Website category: university
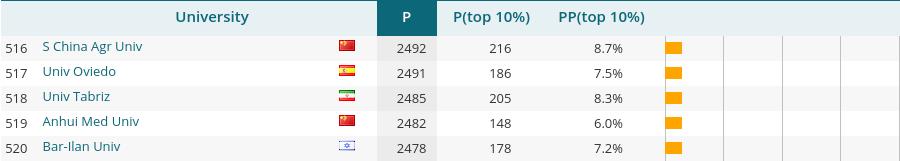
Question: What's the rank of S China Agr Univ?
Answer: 516

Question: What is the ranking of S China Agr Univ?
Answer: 516

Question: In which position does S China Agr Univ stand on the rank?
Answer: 516

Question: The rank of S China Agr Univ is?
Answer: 516

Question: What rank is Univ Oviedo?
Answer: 517

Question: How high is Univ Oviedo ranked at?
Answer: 517

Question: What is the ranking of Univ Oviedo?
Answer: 517

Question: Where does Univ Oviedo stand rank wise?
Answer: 517

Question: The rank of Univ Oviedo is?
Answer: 517

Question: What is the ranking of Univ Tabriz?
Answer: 518

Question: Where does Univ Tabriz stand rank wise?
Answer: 518

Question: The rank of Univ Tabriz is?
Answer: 518

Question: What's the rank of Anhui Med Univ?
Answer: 519

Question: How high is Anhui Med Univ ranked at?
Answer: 519

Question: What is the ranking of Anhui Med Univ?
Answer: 519

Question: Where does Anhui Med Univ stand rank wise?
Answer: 519

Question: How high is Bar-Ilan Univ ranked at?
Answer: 520

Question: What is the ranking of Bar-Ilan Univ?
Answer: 520

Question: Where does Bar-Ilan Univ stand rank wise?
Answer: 520

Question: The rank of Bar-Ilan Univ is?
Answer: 520

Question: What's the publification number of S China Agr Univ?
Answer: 2492

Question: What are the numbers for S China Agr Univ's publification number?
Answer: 2492

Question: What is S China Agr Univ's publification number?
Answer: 2492

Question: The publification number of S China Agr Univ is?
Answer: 2492

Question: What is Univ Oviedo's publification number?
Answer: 2491

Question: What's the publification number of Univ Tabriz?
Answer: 2485

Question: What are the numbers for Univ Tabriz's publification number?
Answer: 2485

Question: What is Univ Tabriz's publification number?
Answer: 2485

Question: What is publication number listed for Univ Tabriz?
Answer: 2485

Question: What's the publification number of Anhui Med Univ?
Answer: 2482

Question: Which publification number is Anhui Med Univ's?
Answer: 2482

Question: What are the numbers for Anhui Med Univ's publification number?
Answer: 2482

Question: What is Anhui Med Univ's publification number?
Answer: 2482

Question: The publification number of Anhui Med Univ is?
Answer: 2482

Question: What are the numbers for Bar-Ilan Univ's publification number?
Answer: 2478

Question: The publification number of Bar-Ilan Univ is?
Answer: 2478

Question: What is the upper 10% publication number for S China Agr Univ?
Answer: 216

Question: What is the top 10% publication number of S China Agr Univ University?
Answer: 216

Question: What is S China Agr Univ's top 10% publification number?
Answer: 216

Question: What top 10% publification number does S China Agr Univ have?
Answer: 216

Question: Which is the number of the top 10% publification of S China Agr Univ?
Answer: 216

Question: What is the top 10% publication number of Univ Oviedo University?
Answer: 186

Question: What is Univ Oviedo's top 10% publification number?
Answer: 186

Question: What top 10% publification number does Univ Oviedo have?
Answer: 186

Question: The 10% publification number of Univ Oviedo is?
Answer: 186

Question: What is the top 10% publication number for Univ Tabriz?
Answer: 205

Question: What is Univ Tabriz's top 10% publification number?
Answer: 205

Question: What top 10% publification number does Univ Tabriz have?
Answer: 205

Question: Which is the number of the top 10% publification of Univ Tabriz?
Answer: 205

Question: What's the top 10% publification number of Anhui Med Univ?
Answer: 148

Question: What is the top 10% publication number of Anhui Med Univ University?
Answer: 148

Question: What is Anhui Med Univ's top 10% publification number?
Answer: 148

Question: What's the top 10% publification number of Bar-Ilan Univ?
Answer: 178

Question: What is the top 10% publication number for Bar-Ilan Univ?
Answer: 178

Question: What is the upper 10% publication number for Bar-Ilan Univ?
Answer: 178

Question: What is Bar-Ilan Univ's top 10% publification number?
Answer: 178

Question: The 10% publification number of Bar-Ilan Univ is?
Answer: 178

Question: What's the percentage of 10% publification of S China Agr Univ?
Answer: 8.7%

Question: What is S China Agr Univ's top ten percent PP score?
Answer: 8.7%

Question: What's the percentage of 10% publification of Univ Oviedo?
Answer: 7.5%

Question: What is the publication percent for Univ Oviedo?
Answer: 7.5%

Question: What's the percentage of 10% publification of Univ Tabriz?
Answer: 8.3%

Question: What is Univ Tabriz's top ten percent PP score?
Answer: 8.3%

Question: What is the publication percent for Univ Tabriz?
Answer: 8.3%